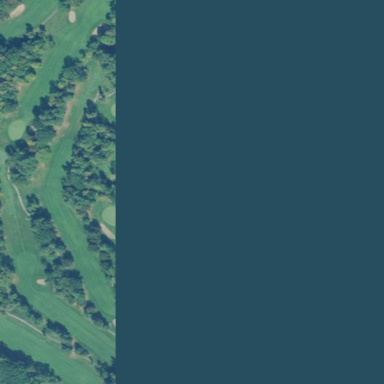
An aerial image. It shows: Golf course.